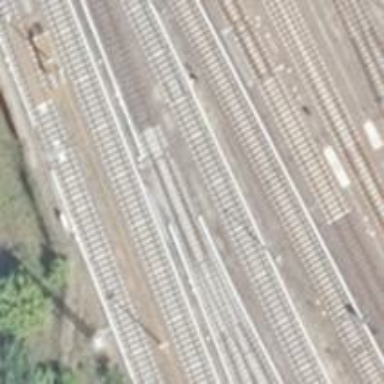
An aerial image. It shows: Yard used for service activities. There is electrified light rail track in the area.